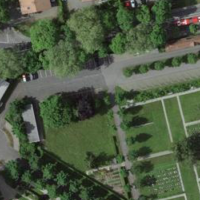
EUNIS habitat code: 53
Species observed at this site:
Tachymarptis melba
Corvus corone
Phoenicurus phoenicurus
Fringilla coelebs
Columba palumbus
Turdus merula